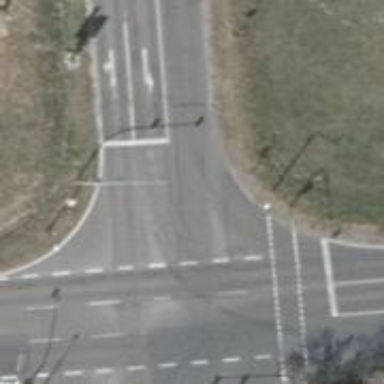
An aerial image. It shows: Road with traffic signals at the crossing.